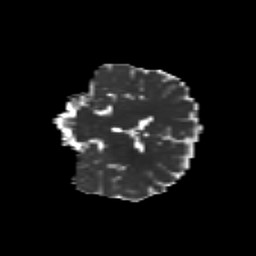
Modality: MD
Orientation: coronal
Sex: female
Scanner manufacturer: siemens
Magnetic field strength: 3 T
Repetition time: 5 s
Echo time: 0.071 s